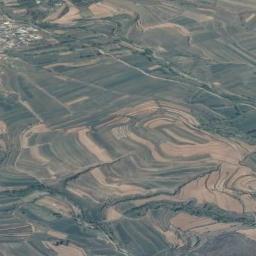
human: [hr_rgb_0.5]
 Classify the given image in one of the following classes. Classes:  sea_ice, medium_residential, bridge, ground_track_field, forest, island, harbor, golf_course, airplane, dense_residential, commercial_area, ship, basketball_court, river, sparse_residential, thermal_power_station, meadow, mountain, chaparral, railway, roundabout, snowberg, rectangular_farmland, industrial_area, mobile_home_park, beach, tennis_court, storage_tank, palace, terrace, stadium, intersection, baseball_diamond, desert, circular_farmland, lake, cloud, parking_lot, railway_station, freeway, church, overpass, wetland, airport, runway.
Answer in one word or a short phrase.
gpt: terrace